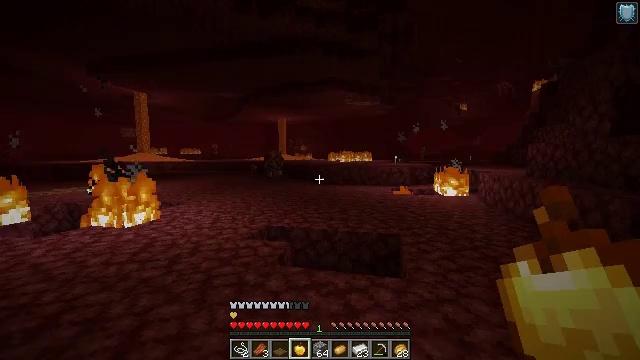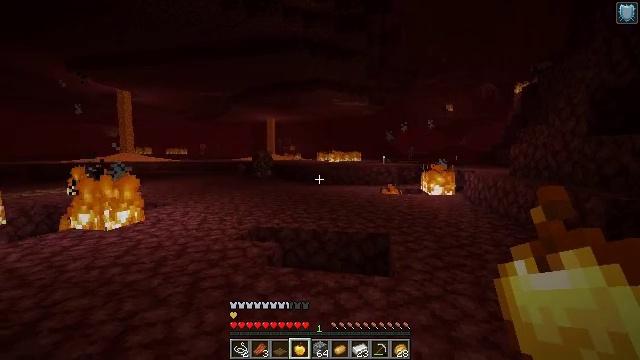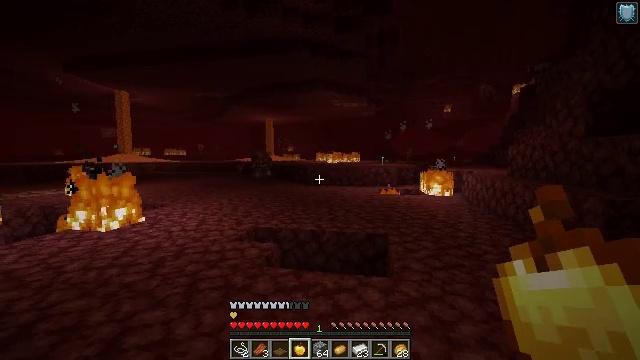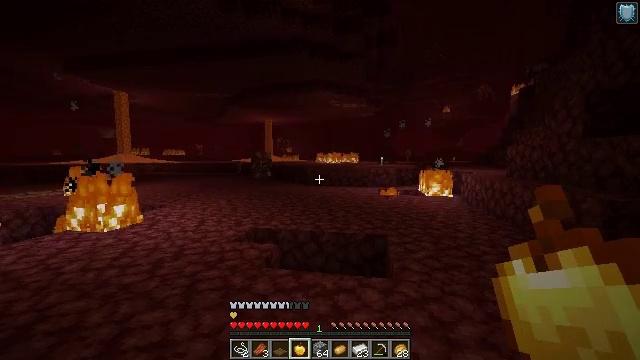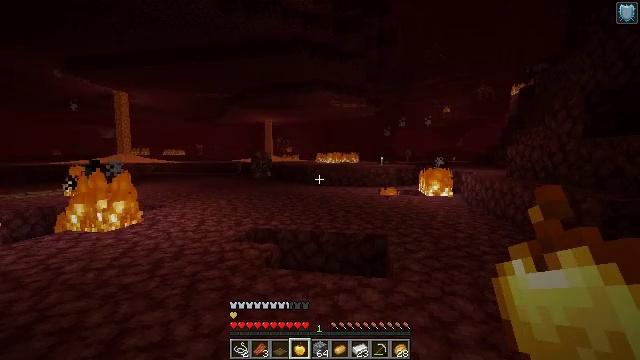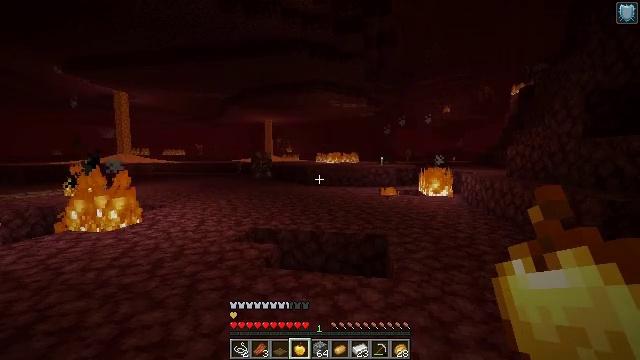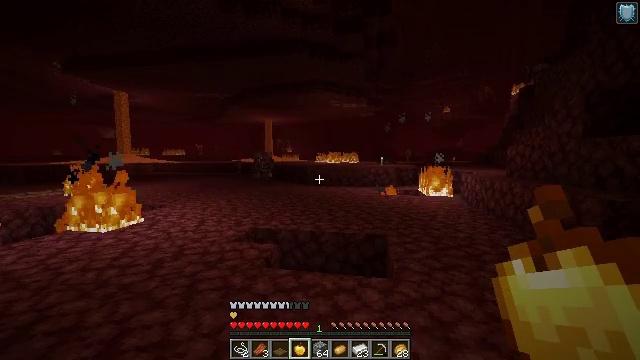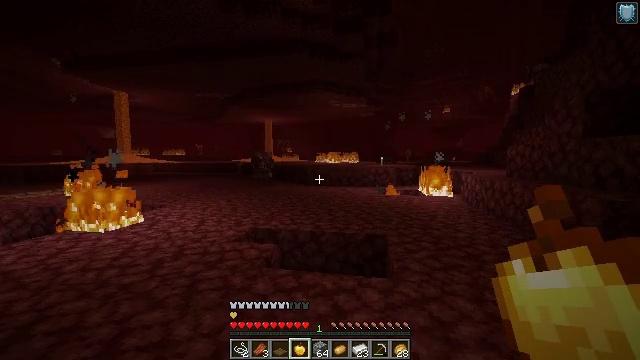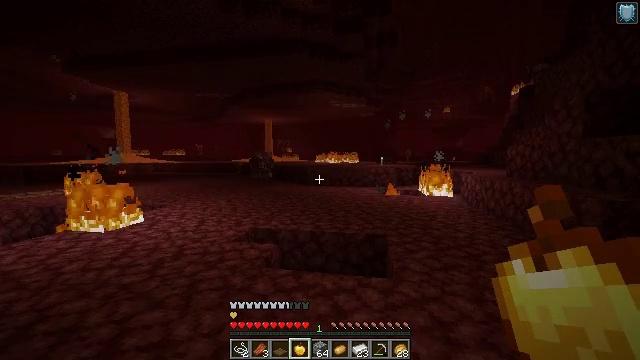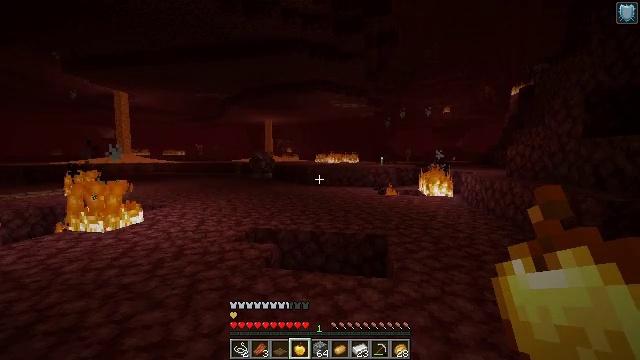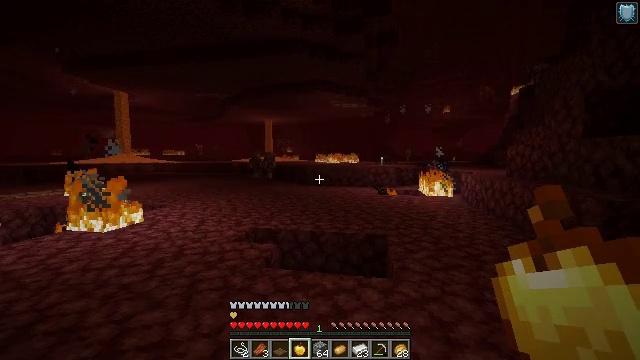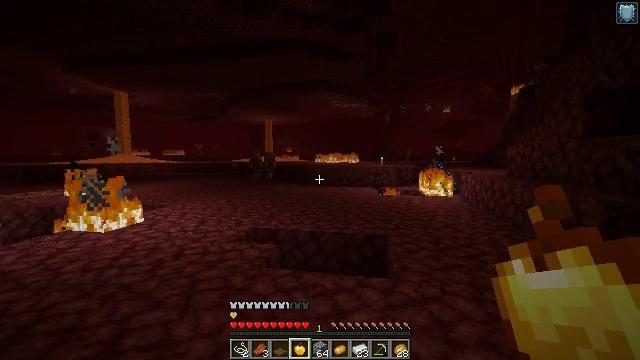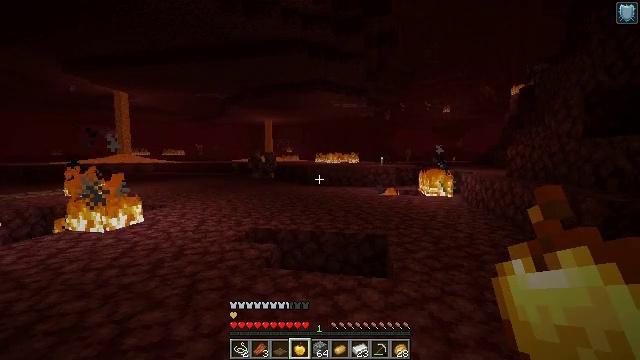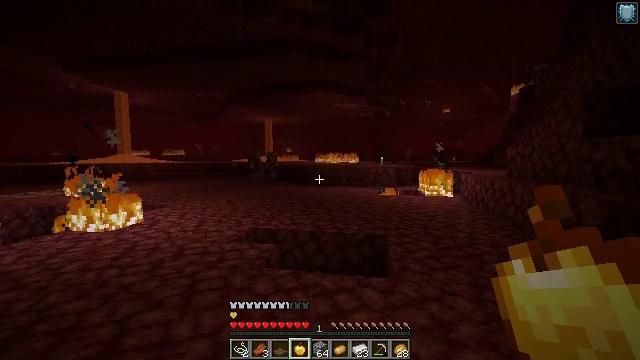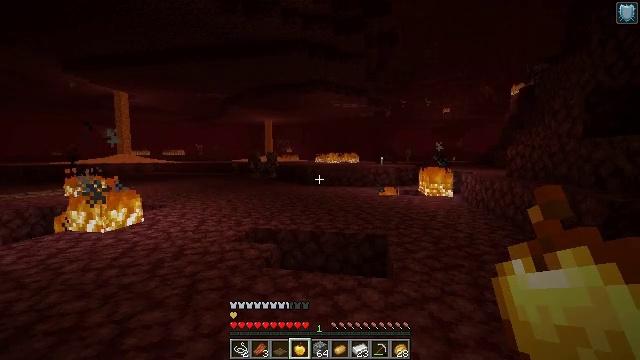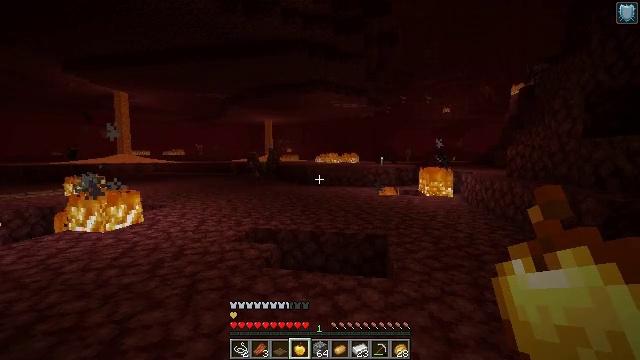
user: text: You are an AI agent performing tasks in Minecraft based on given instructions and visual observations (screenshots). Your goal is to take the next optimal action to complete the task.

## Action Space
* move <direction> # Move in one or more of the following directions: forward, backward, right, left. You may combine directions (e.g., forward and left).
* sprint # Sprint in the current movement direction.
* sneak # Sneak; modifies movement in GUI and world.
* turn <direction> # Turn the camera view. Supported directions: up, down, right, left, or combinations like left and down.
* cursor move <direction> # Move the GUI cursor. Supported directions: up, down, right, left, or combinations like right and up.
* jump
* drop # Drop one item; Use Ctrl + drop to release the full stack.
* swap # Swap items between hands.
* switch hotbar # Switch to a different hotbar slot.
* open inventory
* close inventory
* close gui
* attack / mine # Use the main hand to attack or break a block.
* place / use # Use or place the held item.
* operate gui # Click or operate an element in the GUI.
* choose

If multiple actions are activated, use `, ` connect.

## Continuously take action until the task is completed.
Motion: motion action
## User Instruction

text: Gather soul sand from the Nether.
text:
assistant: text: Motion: turn right
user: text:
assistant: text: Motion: no_op
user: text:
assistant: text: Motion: no_op
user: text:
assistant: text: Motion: no_op
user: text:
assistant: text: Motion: no_op
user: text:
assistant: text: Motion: no_op
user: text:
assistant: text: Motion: no_op
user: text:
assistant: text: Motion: no_op
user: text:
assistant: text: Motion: no_op
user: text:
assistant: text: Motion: no_op
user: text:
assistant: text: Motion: no_op
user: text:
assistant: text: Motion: no_op
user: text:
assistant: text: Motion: no_op
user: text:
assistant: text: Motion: no_op
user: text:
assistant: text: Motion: no_op
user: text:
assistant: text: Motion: no_op
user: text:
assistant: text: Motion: no_op
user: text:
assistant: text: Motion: no_op
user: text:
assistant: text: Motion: no_op
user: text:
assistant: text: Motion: no_op
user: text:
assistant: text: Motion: no_op
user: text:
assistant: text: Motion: turn right
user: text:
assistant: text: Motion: turn right and down
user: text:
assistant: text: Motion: turn right and down
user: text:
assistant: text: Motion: move forward and move left, turn right and down
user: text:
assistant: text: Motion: move forward and move left, turn right and down
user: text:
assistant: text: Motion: move forward and move left, turn right and down
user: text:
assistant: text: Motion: move forward and move left, turn right and down
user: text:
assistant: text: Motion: move forward and move left, turn right
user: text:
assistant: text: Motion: move forward and move left, turn right